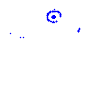
Particle: kaon